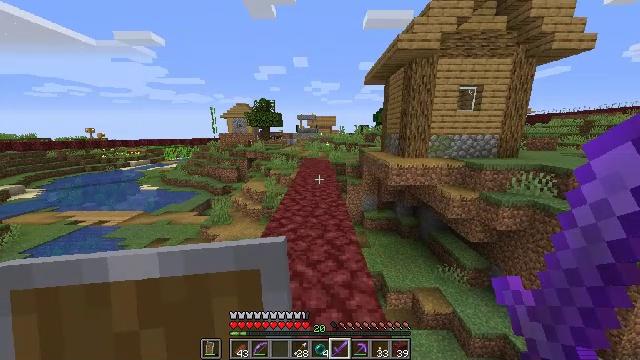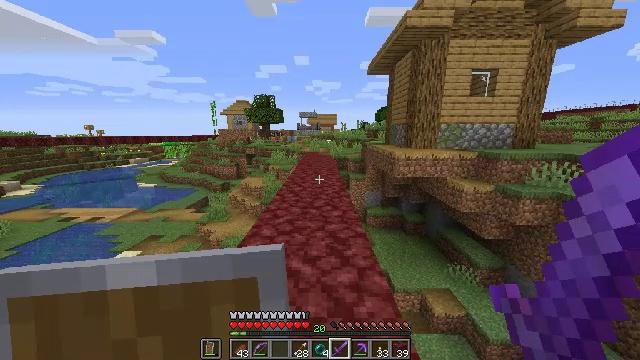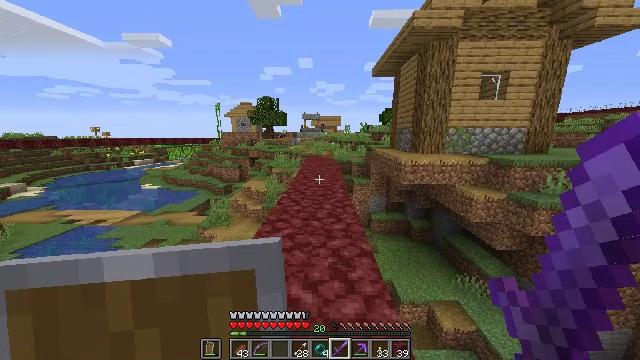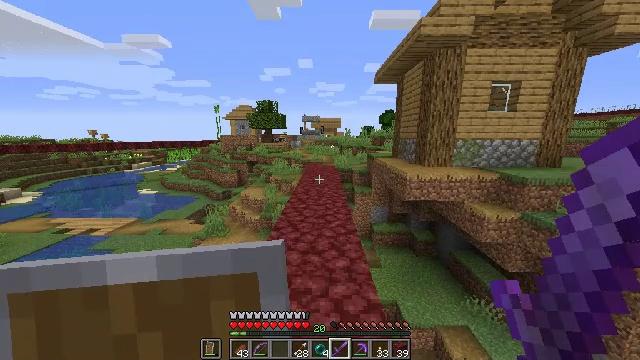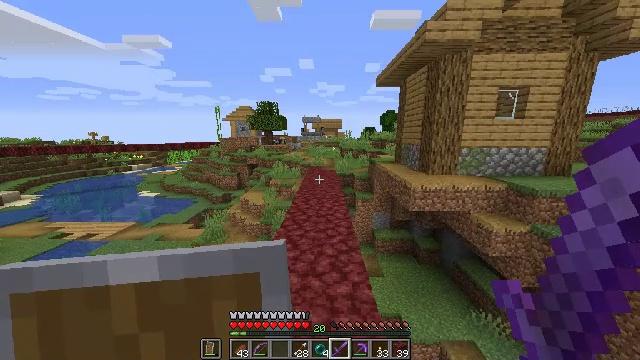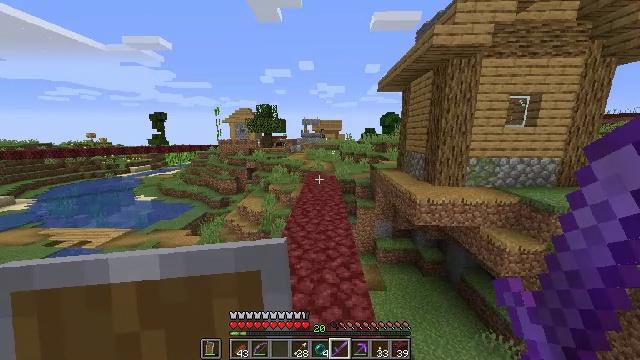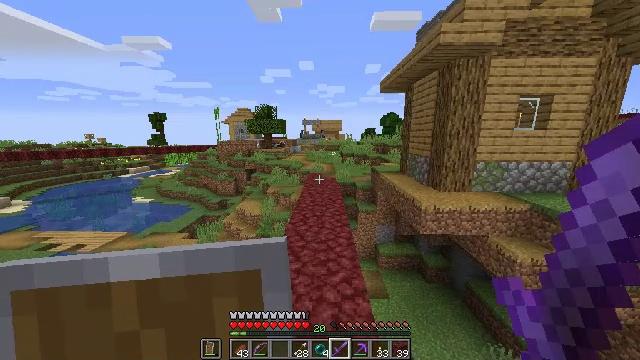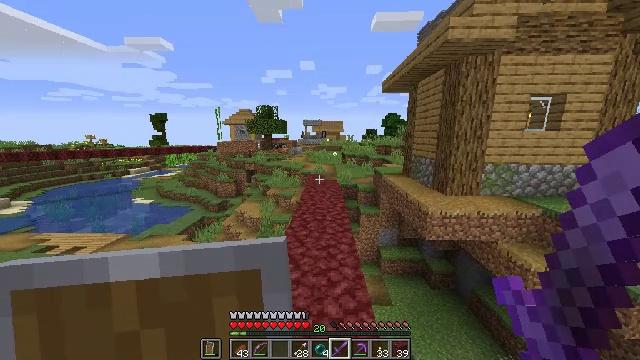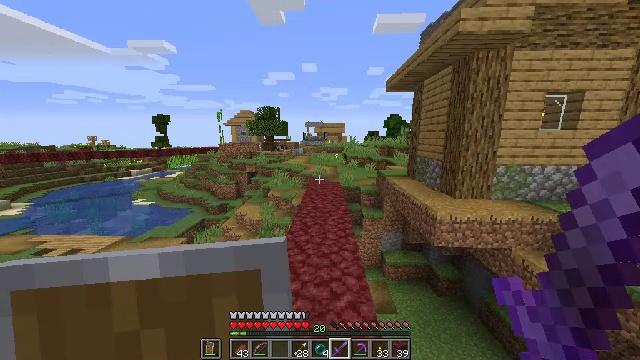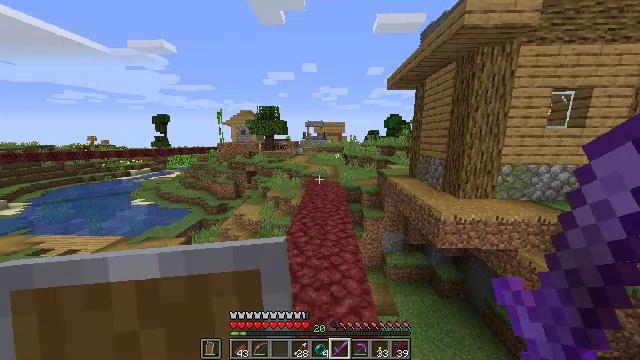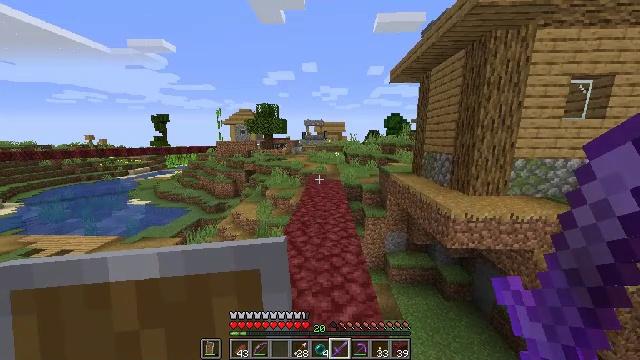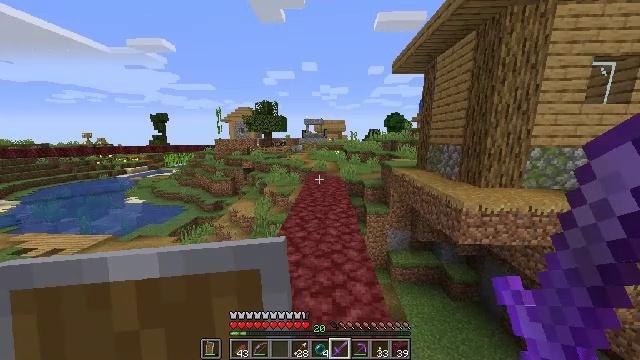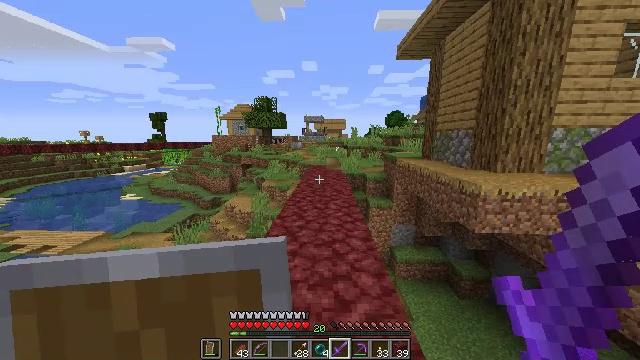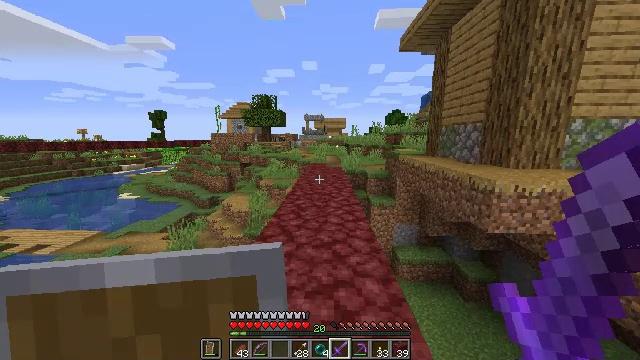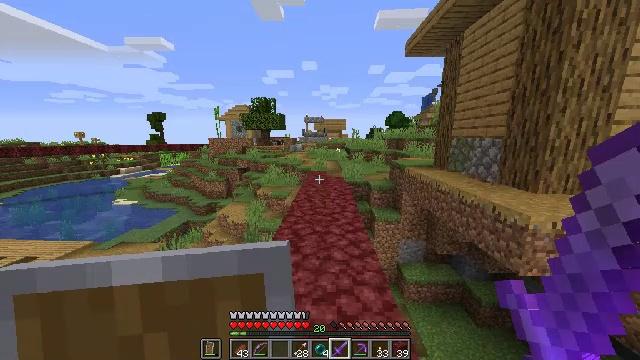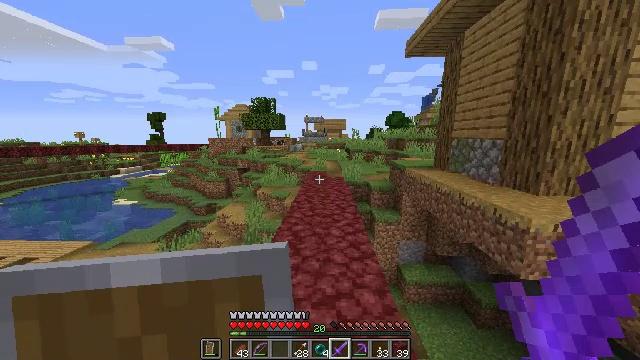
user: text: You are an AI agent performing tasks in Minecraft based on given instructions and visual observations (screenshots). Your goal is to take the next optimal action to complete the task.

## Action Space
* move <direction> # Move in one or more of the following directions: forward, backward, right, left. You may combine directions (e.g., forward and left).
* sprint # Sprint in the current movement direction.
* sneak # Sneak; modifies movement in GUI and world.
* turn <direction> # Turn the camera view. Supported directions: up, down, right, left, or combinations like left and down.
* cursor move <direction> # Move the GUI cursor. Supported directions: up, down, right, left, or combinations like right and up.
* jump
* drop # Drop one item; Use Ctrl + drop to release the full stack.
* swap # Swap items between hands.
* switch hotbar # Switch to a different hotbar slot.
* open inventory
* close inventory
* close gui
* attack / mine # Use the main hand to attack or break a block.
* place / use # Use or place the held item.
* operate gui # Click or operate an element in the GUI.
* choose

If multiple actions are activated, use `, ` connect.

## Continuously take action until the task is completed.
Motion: motion action
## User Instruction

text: Turn blaze rods into blaze powder.
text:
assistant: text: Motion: move forward, jump
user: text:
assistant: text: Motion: move forward, jump
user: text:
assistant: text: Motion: move forward, jump
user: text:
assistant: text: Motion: move forward, jump
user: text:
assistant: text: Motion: move forward, jump
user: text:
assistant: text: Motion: move forward, jump
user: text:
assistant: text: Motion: move forward, jump
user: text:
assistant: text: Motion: move forward, jump
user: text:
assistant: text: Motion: move forward, jump
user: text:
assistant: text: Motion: move forward, jump
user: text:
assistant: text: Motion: move forward, jump
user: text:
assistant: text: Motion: move forward, jump
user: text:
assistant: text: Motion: move forward, jump
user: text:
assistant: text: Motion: move forward, jump
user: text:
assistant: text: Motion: move forward, jump
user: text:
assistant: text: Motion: move forward, jump
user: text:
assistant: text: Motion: move forward, jump
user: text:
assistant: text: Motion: move forward, jump
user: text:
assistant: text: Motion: move forward, jump
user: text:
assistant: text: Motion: move forward, jump
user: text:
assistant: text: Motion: move forward, jump
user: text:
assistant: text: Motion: move forward, jump
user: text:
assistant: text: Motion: move forward, jump
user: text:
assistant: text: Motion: move forward, jump
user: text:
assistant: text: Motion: move forward, jump
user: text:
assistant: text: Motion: move forward, jump
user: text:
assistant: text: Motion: move forward, jump
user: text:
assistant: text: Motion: move forward, jump
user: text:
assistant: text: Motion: move forward, jump
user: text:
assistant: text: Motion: move forward, jump